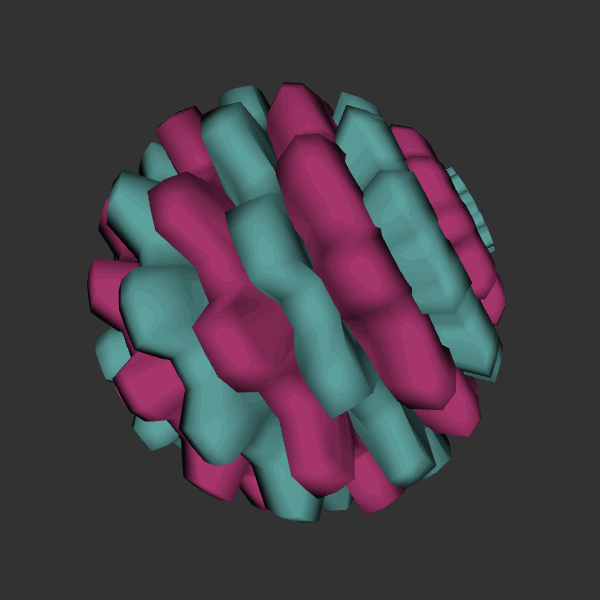
Background: dark